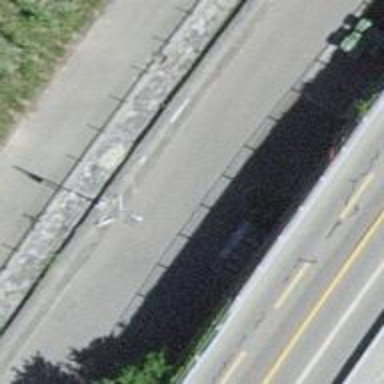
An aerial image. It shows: Unclassified road with tunnel.